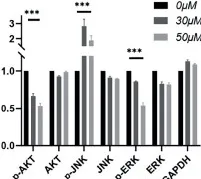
Imatinib could inhibit MAPK and PI3K/AKT pathways in vitro. (D) KEGG pathway enrichment analysis of gene mutations in patient.
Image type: pathology (immunostaining)